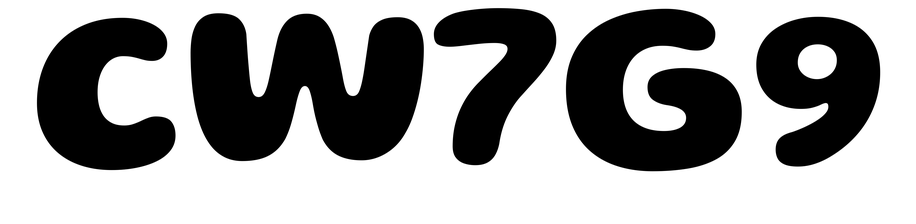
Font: Gluten_Bold